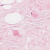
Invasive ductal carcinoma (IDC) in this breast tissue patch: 0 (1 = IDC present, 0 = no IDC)